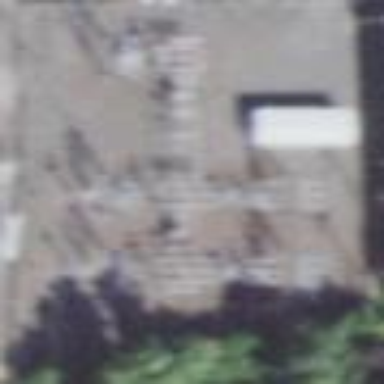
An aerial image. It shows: Outdoor distribution level power substation.